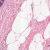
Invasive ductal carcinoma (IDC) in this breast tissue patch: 0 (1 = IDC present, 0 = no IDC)